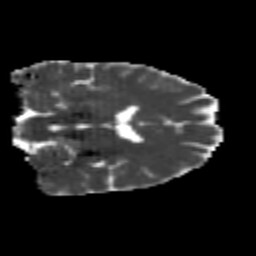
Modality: MD
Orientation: coronal
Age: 24
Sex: female
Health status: healthy
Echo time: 0.074 s